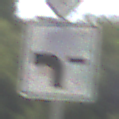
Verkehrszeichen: VerlaufVorfahrtsstrasse6
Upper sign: Vorfahrtsstrasse
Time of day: Midday
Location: Outdoor (Nature)
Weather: PartlyCloudy
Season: NotSpecified
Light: Natural